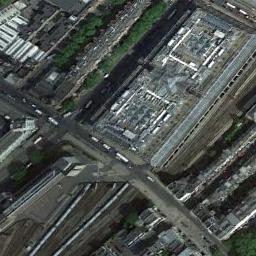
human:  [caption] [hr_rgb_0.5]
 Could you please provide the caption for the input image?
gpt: There is a fully equipped railway station in the city .

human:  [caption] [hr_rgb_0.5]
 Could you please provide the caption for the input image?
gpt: There are many buildings beside the railway station .

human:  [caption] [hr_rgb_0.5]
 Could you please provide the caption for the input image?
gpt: The railway station is next to some buildings and trees .

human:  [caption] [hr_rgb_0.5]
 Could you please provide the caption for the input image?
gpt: The railway station has some railways and a big building and an overpass is over the railways .

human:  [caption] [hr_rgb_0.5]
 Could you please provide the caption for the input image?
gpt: There are some buildings and green trees near the railway station .